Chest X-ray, AP view. Patient: 54 years old, sex M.
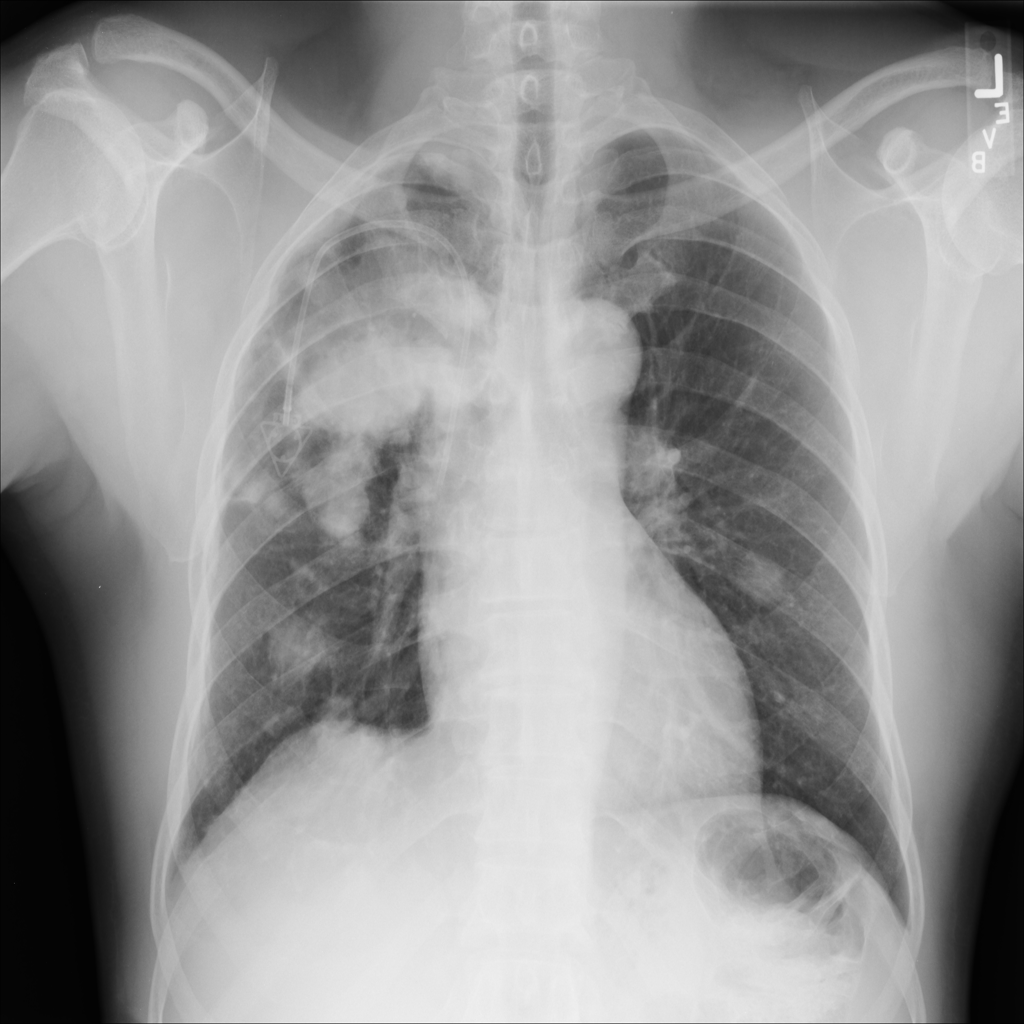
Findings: Nodule